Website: slack
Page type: payment
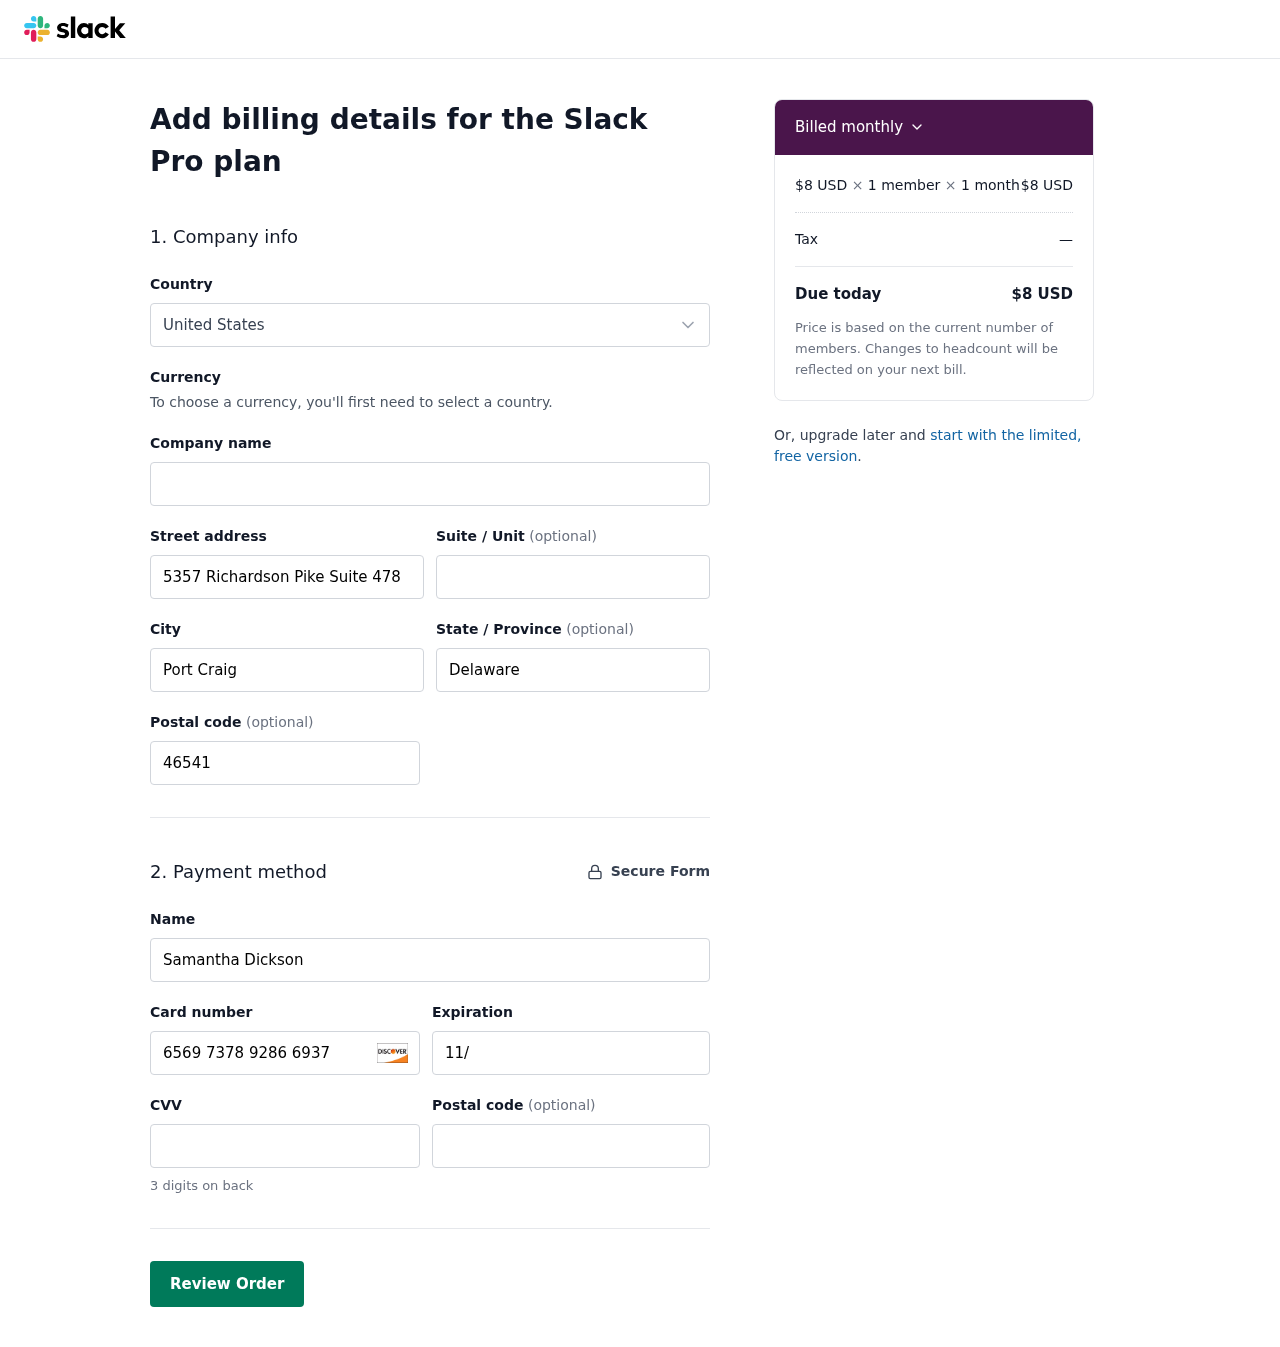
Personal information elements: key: PII_COUNTRY
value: United States
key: PII_STREET
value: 5357 Richardson Pike Suite 478
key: PII_CITY
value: Port Craig
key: PII_STATE
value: Delaware
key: PII_POSTCODE
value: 46541
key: PII_FULLNAME
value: Samantha Dickson
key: PII_CARD_NUMBER
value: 6569 7378 9286 6937
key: PII_CARD_EXPIRY
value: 11/28
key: PII_CARD_CVV
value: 296
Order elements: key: ORDER_PRICE_PER_MEMBER
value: $8 USD
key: ORDER_NUM_MEMBERS
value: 1 member
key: ORDER_NUM_MONTHS
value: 1 month
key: ORDER_SUBTOTAL
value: $8 USD
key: ORDER_TAX
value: —
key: ORDER_TOTAL
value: $8 USD